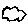
Label: cloud